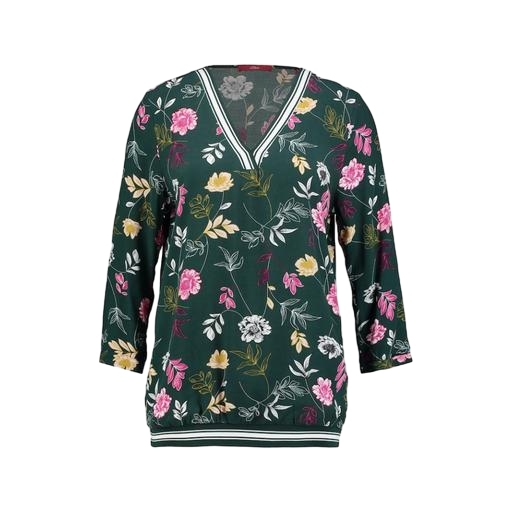
green ray floral-printed blouse, green three-quarter-sleeve top only macy, floral green shirt, white background